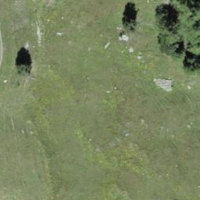
EUNIS habitat code: 26
Species observed at this site:
Turdus torquatus